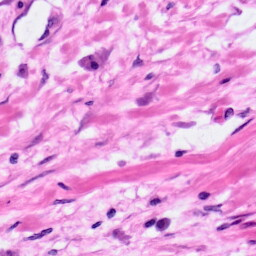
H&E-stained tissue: Pancreatic